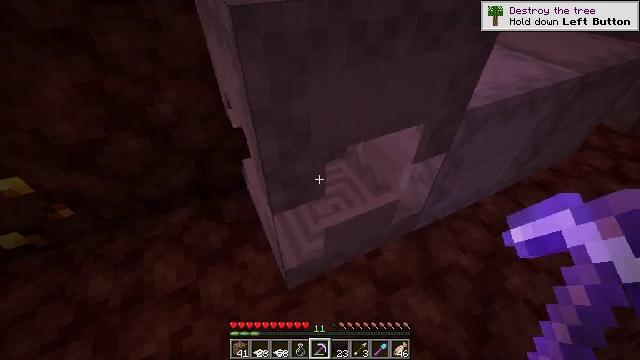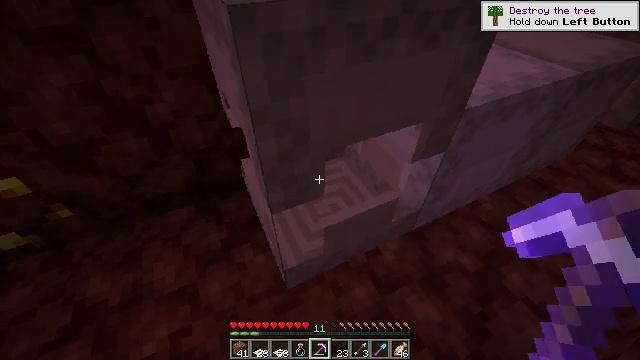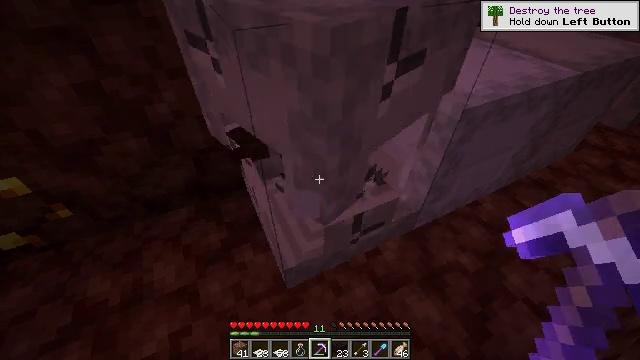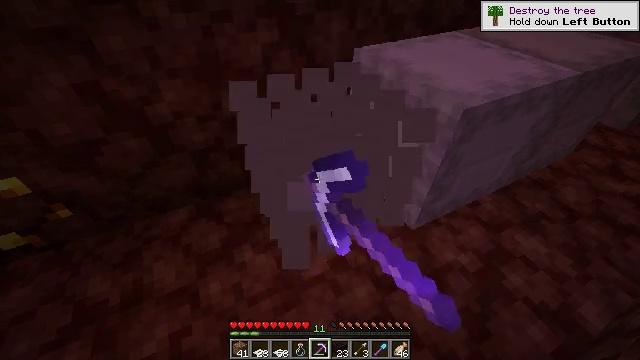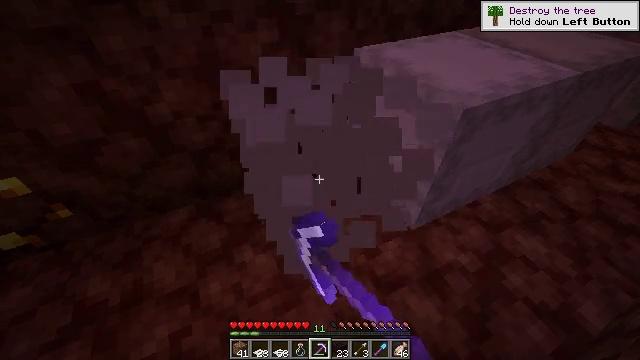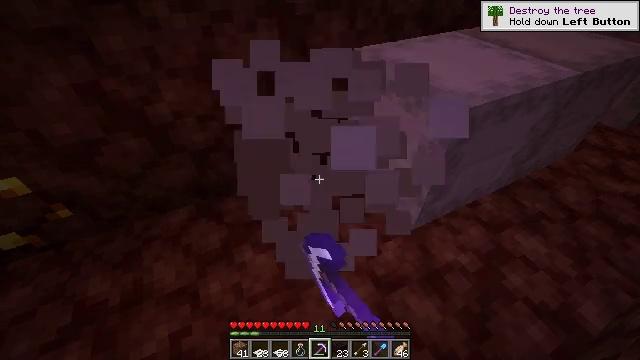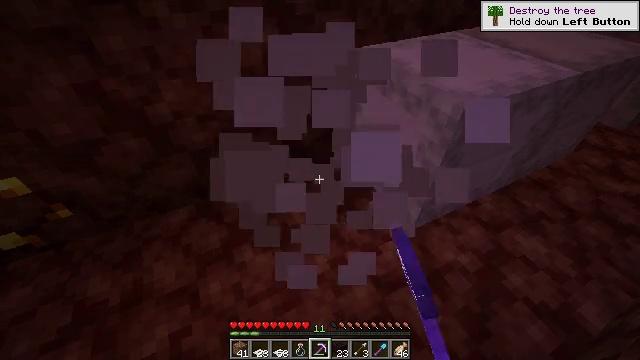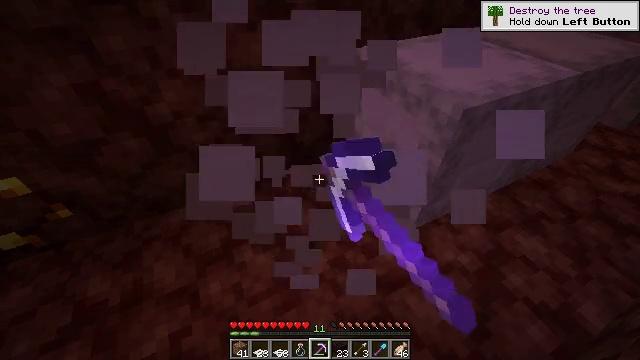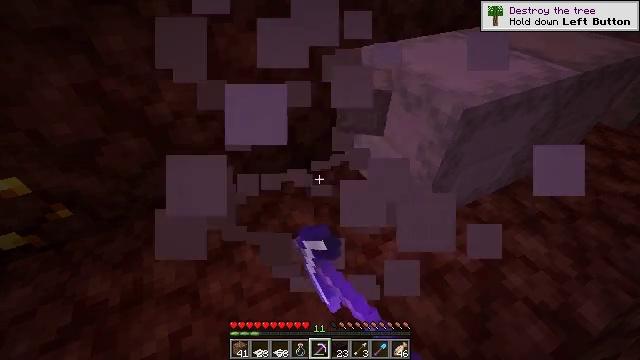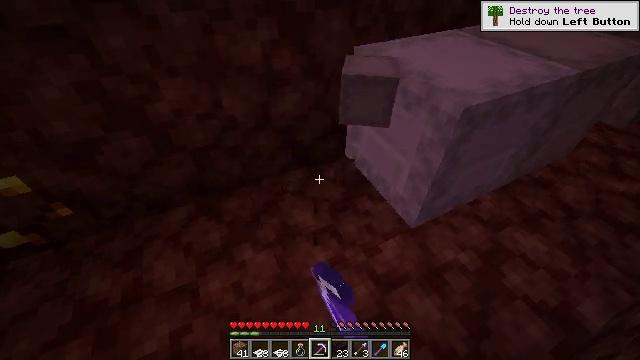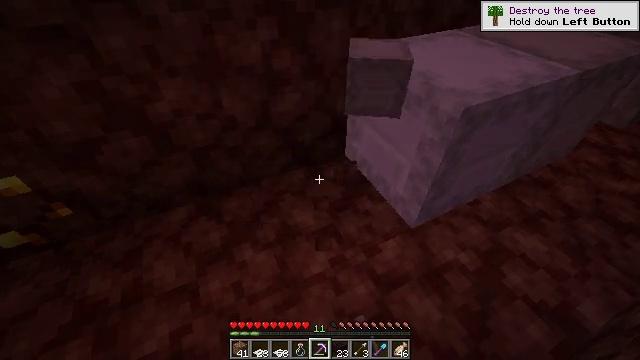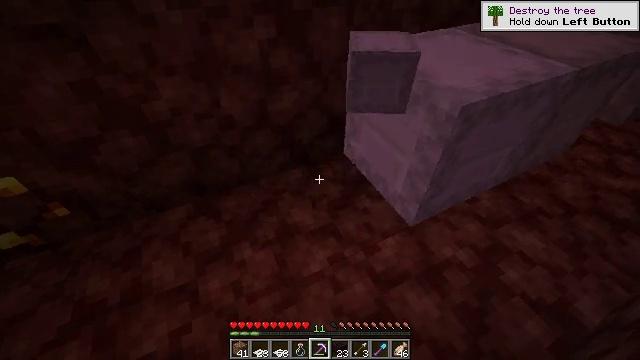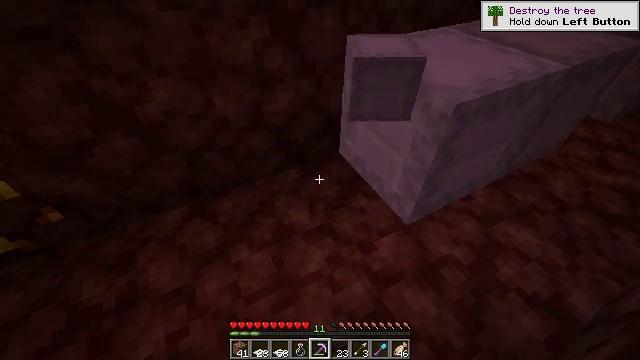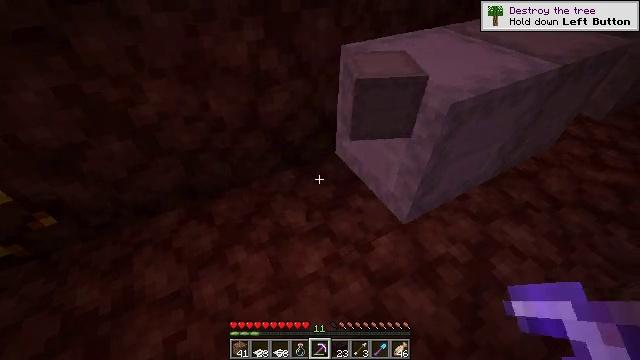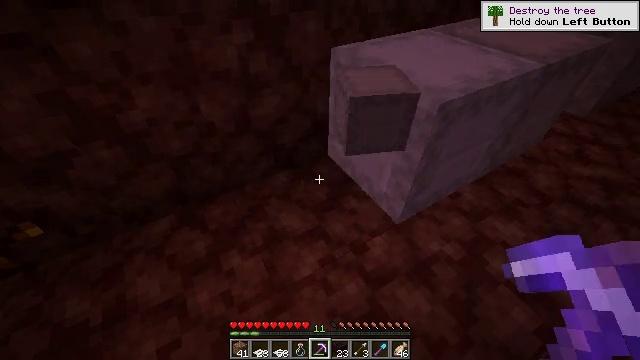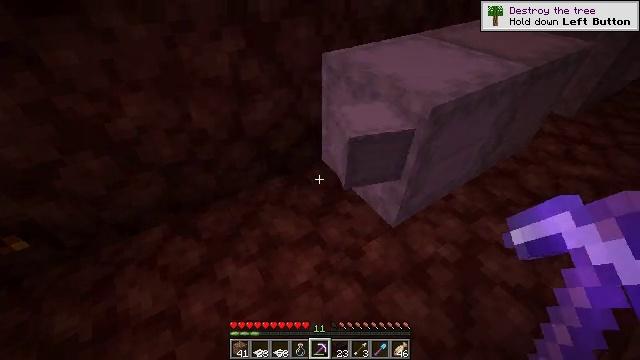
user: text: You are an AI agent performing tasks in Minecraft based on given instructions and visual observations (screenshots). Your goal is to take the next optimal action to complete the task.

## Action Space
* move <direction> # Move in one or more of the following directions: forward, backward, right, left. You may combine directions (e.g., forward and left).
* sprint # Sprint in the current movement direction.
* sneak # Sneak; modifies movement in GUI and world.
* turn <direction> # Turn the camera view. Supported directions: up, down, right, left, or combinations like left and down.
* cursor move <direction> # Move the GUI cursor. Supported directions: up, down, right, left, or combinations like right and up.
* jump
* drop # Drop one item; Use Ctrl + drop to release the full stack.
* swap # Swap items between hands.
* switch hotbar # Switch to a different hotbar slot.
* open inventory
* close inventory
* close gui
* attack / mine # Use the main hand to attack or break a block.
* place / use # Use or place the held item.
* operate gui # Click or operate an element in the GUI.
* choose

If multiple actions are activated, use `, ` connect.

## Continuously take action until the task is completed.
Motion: motion action
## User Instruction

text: Mine the shulker box.
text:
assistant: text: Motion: no_op
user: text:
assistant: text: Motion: attack / mine
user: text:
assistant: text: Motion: attack / mine
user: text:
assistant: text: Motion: attack / mine
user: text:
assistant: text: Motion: attack / mine
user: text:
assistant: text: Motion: attack / mine
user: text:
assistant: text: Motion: attack / mine
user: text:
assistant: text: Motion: attack / mine
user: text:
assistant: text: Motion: no_op
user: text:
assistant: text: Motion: no_op
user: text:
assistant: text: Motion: no_op
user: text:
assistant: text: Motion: turn right
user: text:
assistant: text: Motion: turn right
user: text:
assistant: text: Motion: turn right
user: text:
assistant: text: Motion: move forward, turn right
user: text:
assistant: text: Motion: move forward, turn right
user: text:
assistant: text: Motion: move forward, turn right and up
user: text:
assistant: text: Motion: move forward, turn right
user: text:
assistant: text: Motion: use / place
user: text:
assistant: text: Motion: use / place
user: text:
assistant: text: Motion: use / place
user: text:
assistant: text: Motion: turn right
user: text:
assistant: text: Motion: no_op
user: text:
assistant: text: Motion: open gui
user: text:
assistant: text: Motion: no_op
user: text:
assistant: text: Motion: no_op
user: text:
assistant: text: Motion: no_op
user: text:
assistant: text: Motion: no_op
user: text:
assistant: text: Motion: no_op
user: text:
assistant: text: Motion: no_op